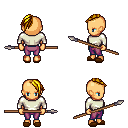
a pixel art fantasy rpg character, female body template, human, tanned skin, white long-sleeve shirt, magenta pants, blonde long mohawk hairstyle, brown slippers, spear, four views (front, back, left, right), 2x2 character sprite sheet, small pixel art, hard edges, no anti-aliasing